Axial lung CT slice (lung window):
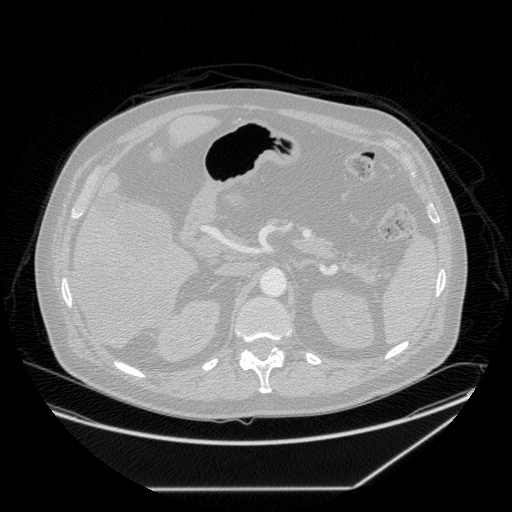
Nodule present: no